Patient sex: F
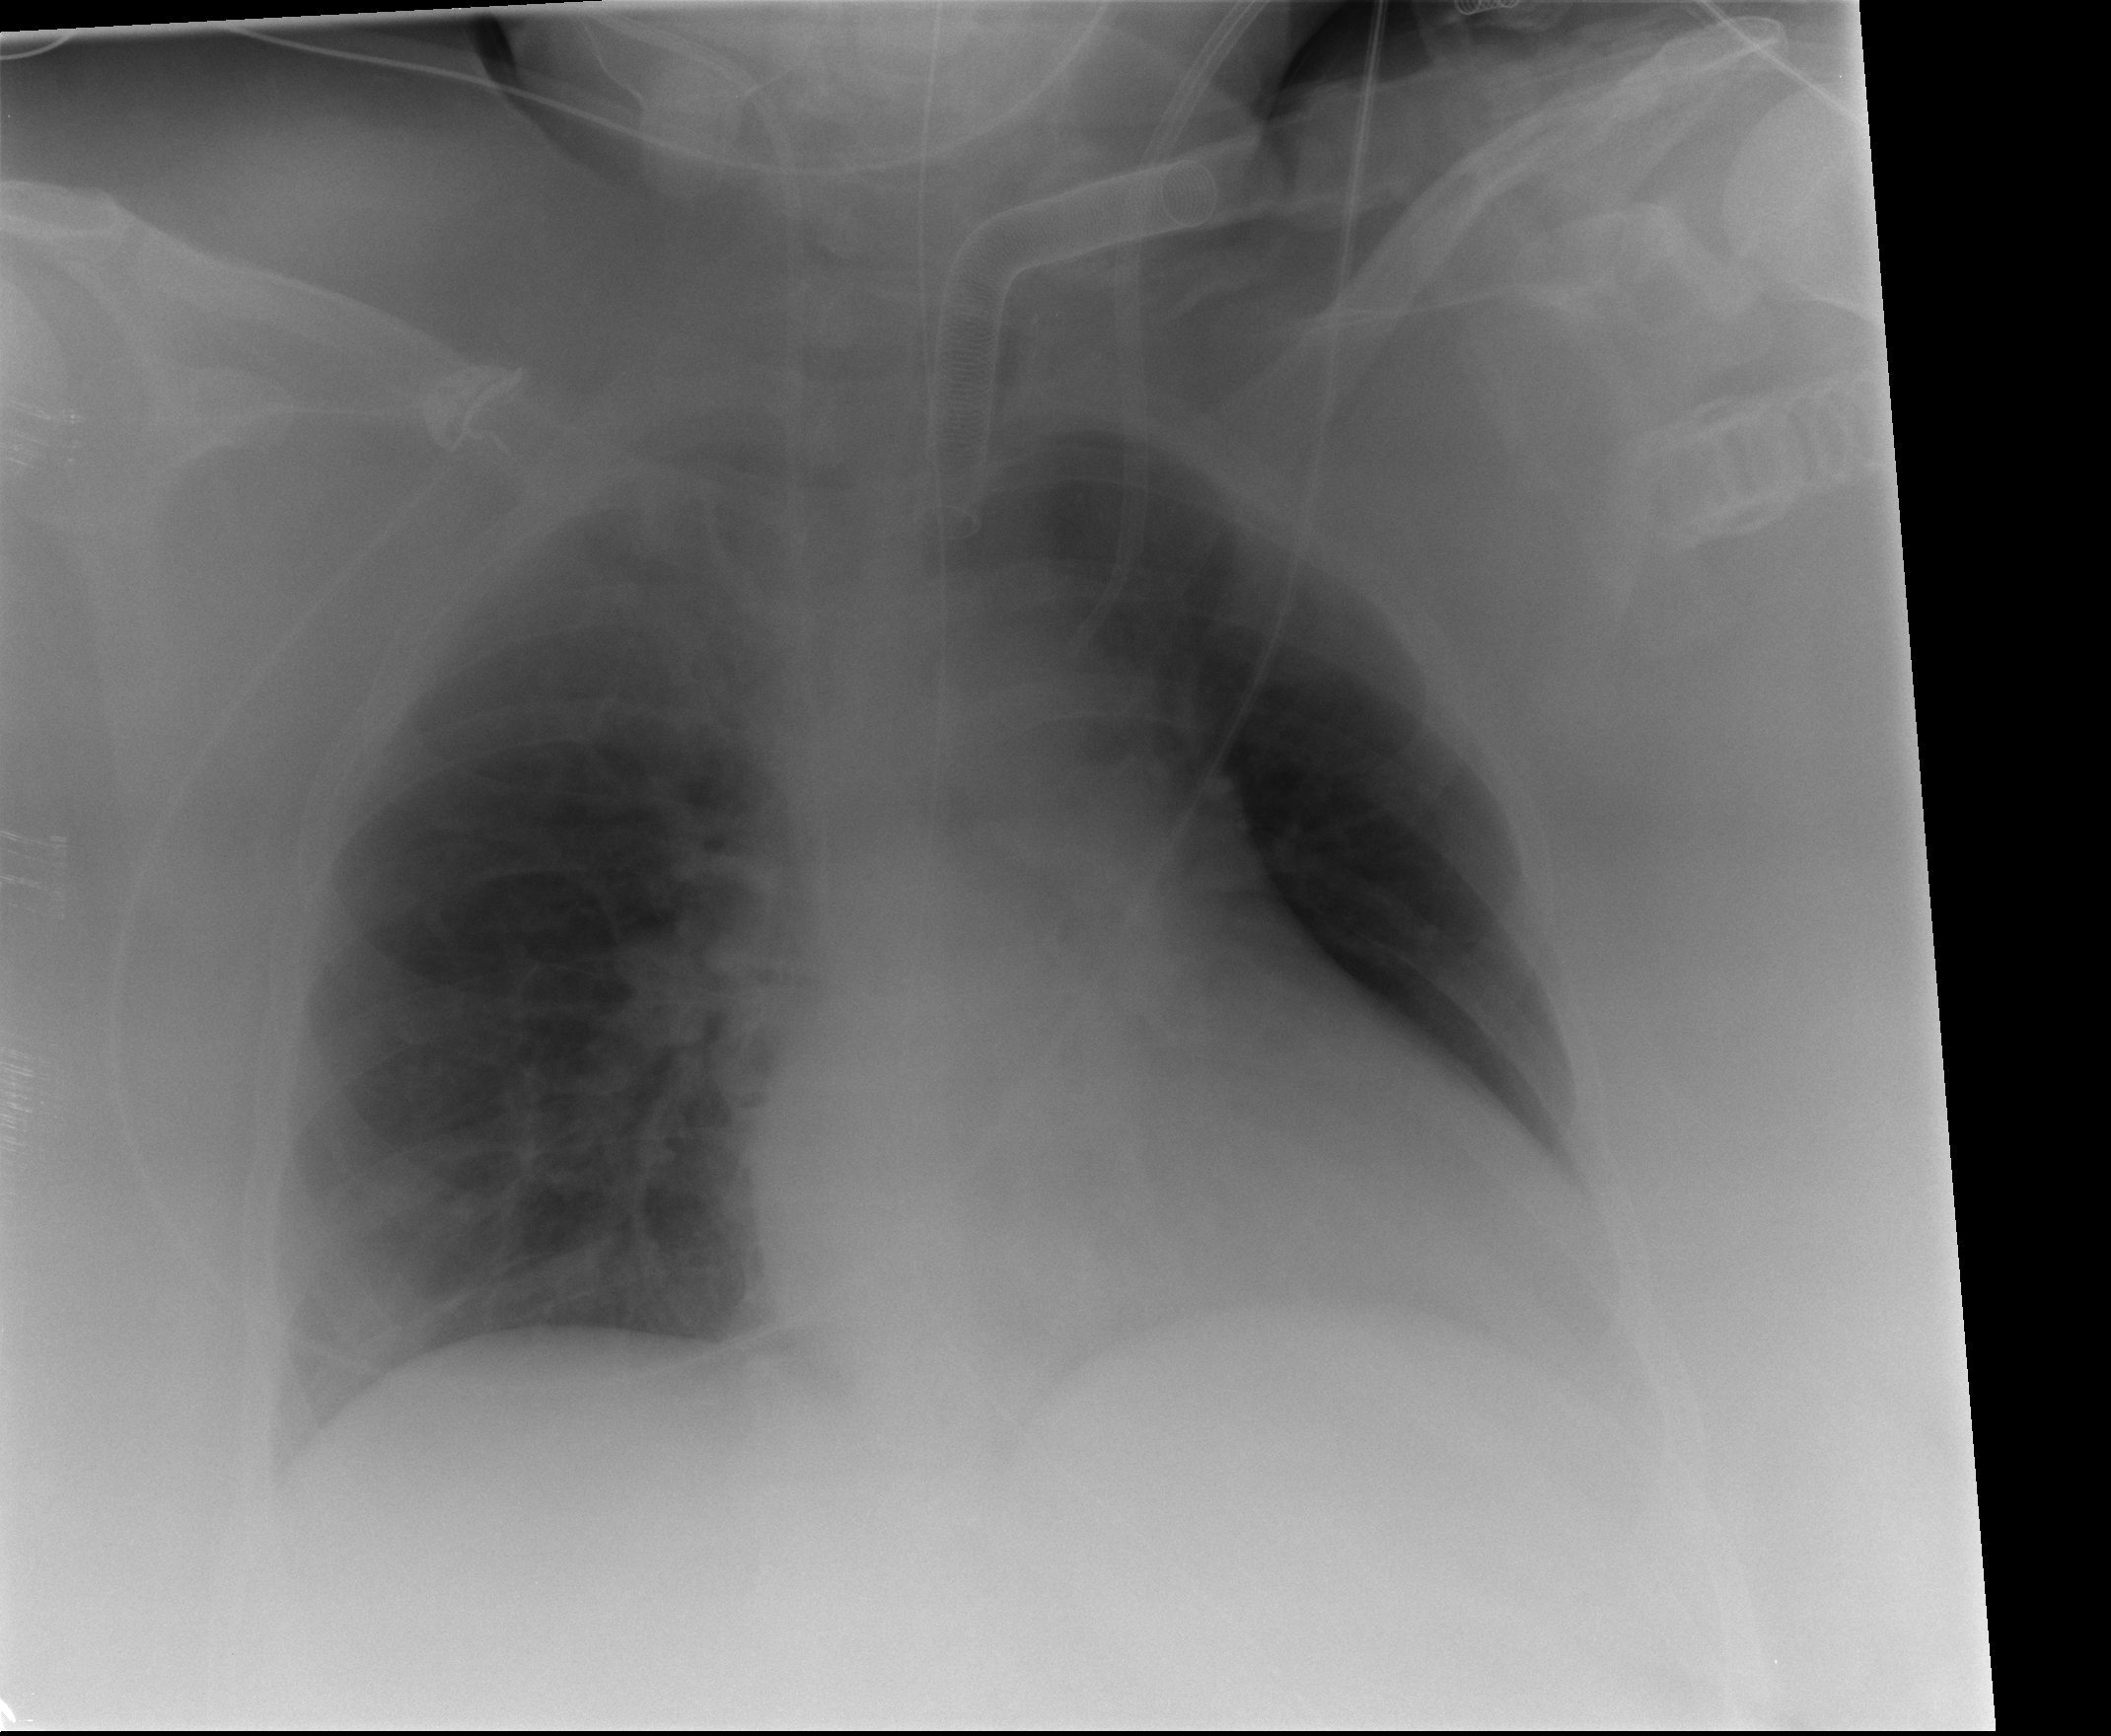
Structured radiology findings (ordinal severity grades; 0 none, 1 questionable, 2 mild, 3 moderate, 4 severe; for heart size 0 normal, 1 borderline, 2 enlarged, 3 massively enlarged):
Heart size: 2
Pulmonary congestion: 0
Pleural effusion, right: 0
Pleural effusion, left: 1
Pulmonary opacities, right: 0
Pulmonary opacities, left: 0
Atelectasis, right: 0
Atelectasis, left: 0